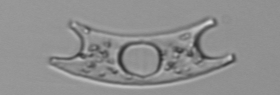
Label: Eucampia